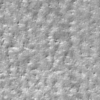
Label: not_dusty